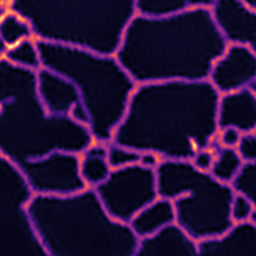
Label: Super-resolution ER image